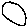
Label: circle